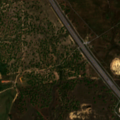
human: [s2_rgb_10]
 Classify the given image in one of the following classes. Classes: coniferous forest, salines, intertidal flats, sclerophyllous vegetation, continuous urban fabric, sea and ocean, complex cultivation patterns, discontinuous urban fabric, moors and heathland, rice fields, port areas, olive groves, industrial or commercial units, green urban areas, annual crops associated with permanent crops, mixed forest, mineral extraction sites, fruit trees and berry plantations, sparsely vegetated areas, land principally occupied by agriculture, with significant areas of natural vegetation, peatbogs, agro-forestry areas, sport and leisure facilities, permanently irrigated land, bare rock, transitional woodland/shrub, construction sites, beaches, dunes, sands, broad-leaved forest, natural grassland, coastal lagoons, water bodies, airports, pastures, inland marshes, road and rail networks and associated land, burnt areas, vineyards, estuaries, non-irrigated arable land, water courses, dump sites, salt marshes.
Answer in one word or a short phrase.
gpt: continuous urban fabric